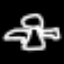
Label: angel